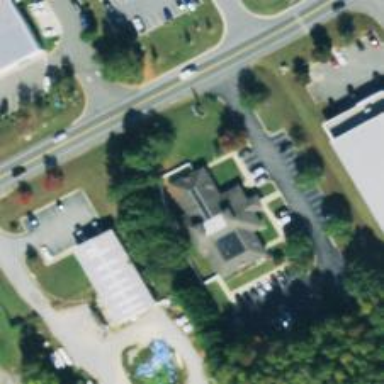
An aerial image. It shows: Veterinary facility.